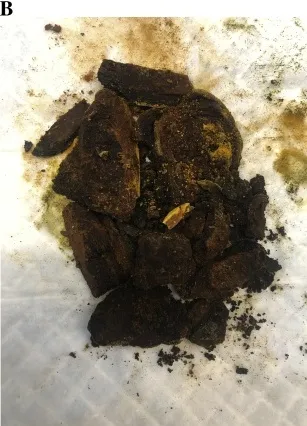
Cut gallstone, with fragments.
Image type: medical_photograph (other_medical_photograph)